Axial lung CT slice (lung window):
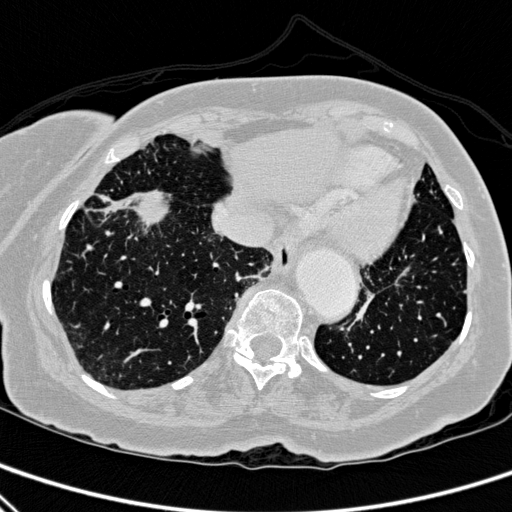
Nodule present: no